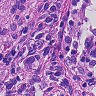
Metastatic tissue present: yes